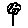
Label: flower